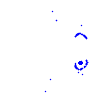
Particle: kaon